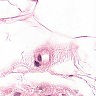
Metastatic tissue present: no